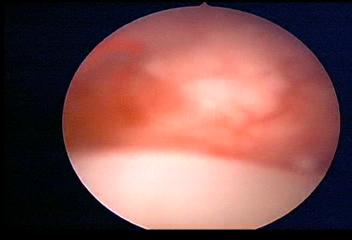
Modality: WLC
Class: Normal mucosa
Bladder cancer association: No